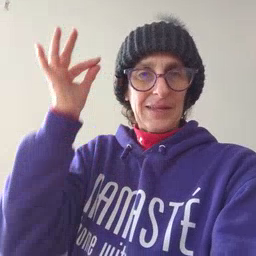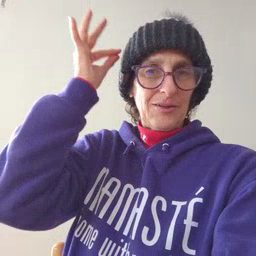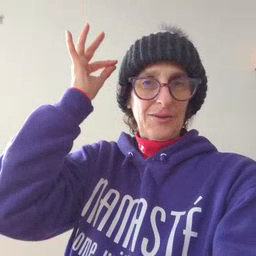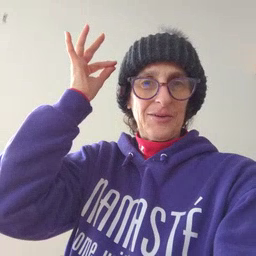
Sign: hair